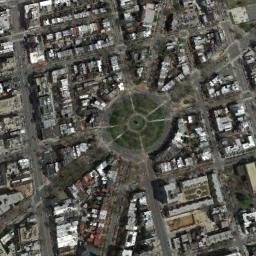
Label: roundabout